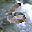
Label: 6